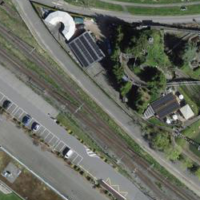
EUNIS habitat code: 57
Species observed at this site:
Milvus milvus